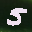
Label: 5